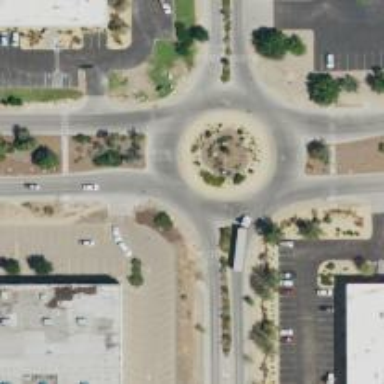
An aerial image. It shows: Tertiary road that leads to roundabout.